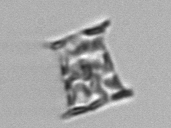
Label: Eucampia